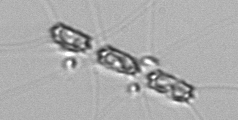
Label: Chaetoceros_didymus_TAG_external_flagellate